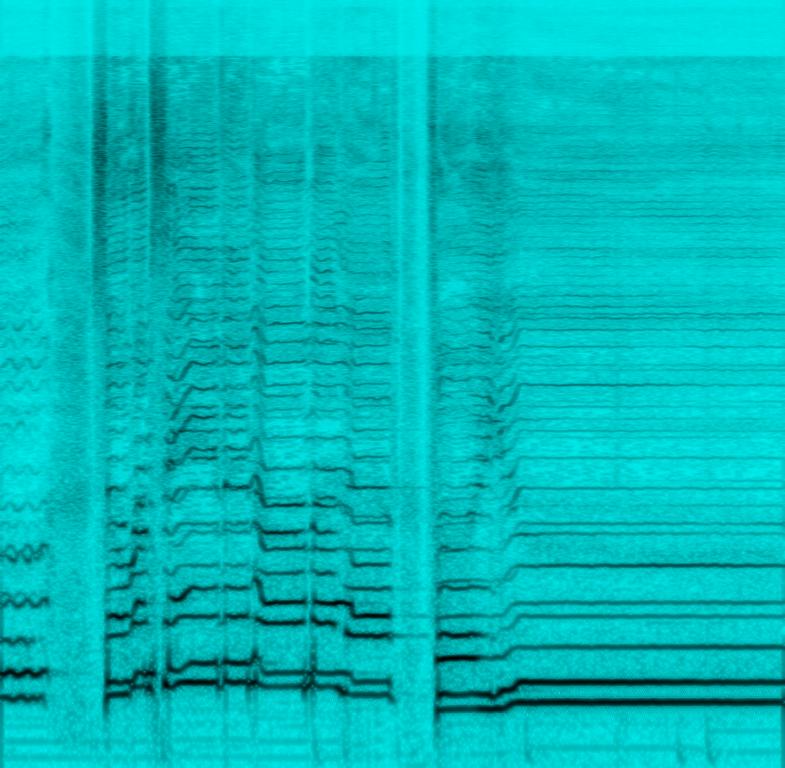
The low quality recording features a mixed harmonized vocals singing over quiet instrumental playing in the background. It is noisy and in mono, as it sounds heartfelt and emotional. It seems like it is a recording of a karaoke session, considering the volume balance between the vocals and instrumental.